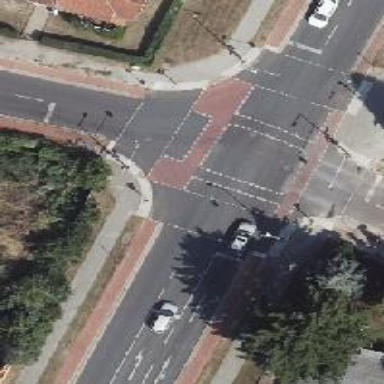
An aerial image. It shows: Tertiary road with asphalt surface. There are sidewalks on both sides and designated cycle lanes with lane markings.